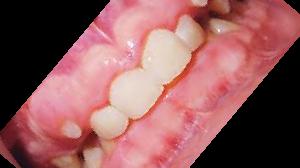
Condition: hypodontia